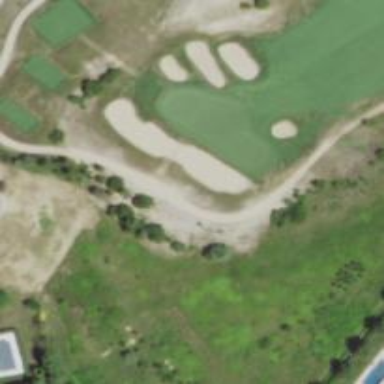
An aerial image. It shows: Path for both road and golf.